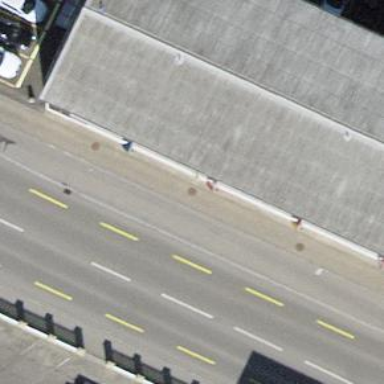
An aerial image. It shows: Bus stop with platform for public transport.